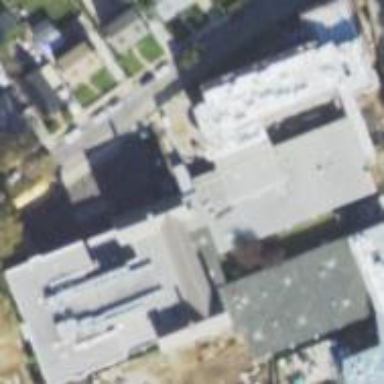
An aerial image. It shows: School building.